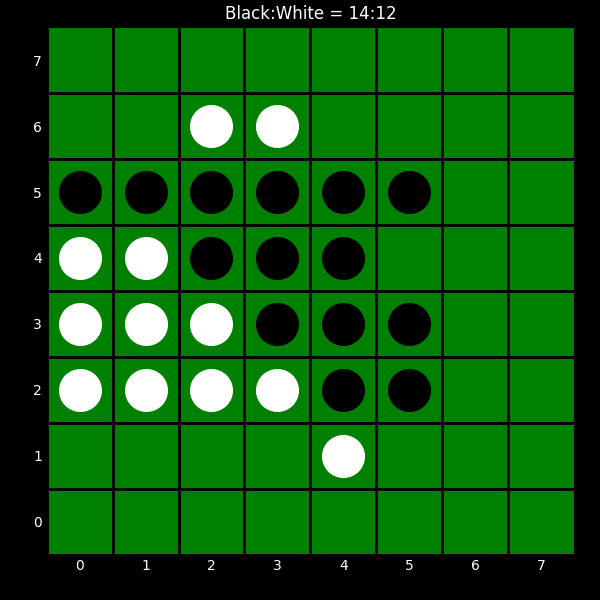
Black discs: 14
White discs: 12